The plot is a time-scale (wavelet) decomposition of a bearing vibration signal. Diagnose the bearing from this image, choosing from: normal, inner_race, outer_race, ball.
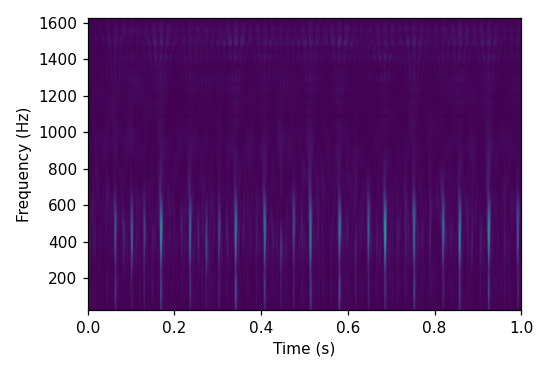
Answer: outer_race